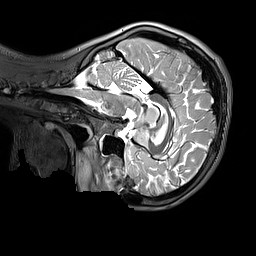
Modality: T2w
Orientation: sagittal
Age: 9
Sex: male
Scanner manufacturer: siemens
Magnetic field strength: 3 T
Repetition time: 3.2 s
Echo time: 0.408 s